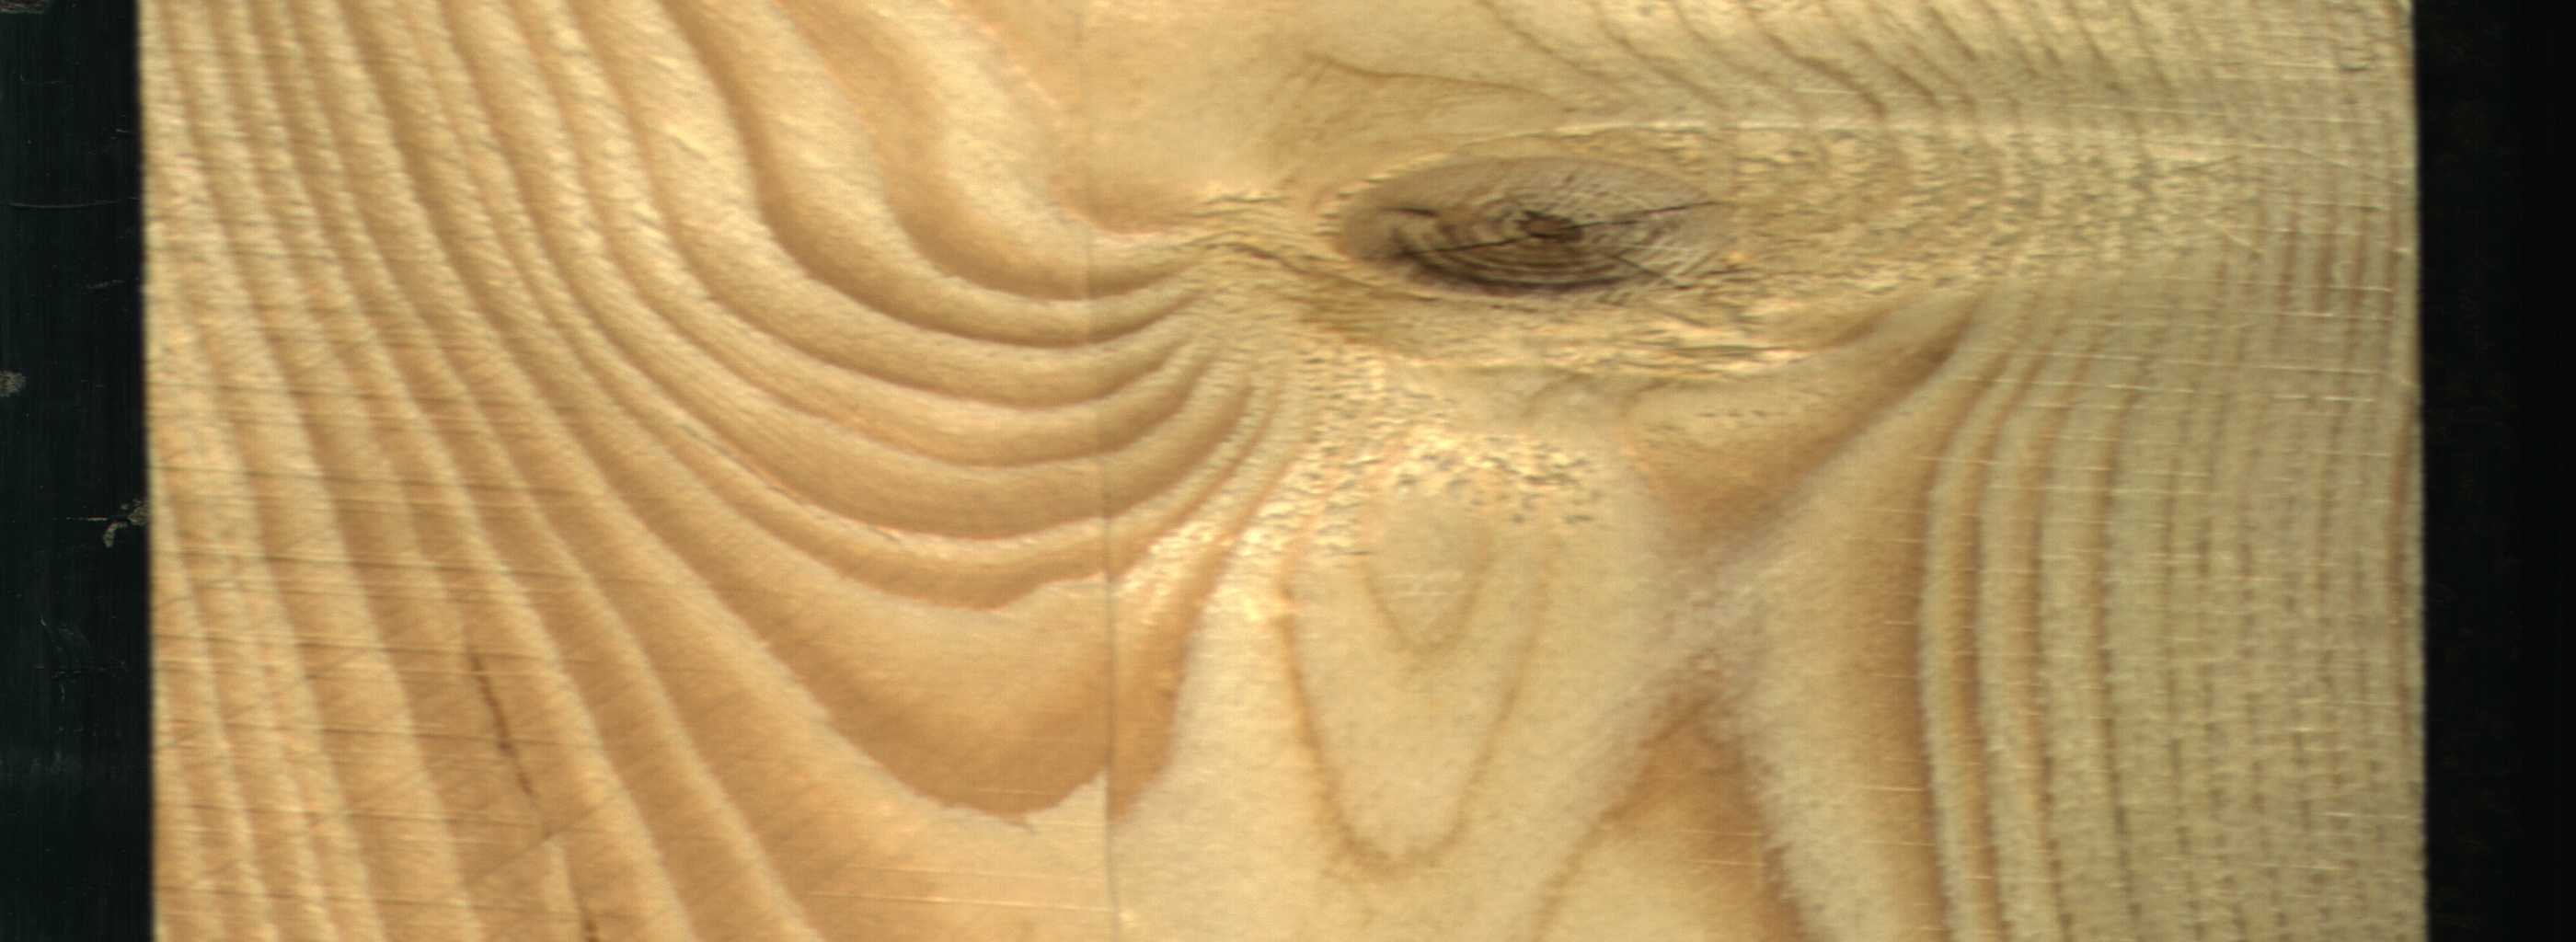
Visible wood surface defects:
knot_with_crack